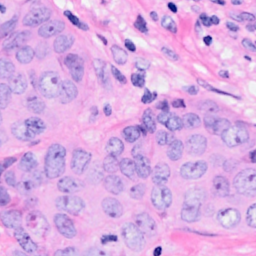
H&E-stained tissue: Breast